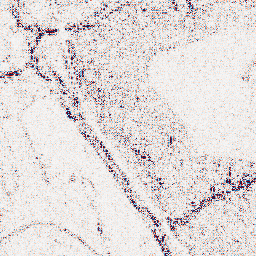
Category: wavelet
Decomposition family: wavelet_dwt
Decomposition parameters: wavelet: db4
level: 1
Upsampling method: lanczos
Upsampling parameters: scale: 2
Upsampling scale: 2